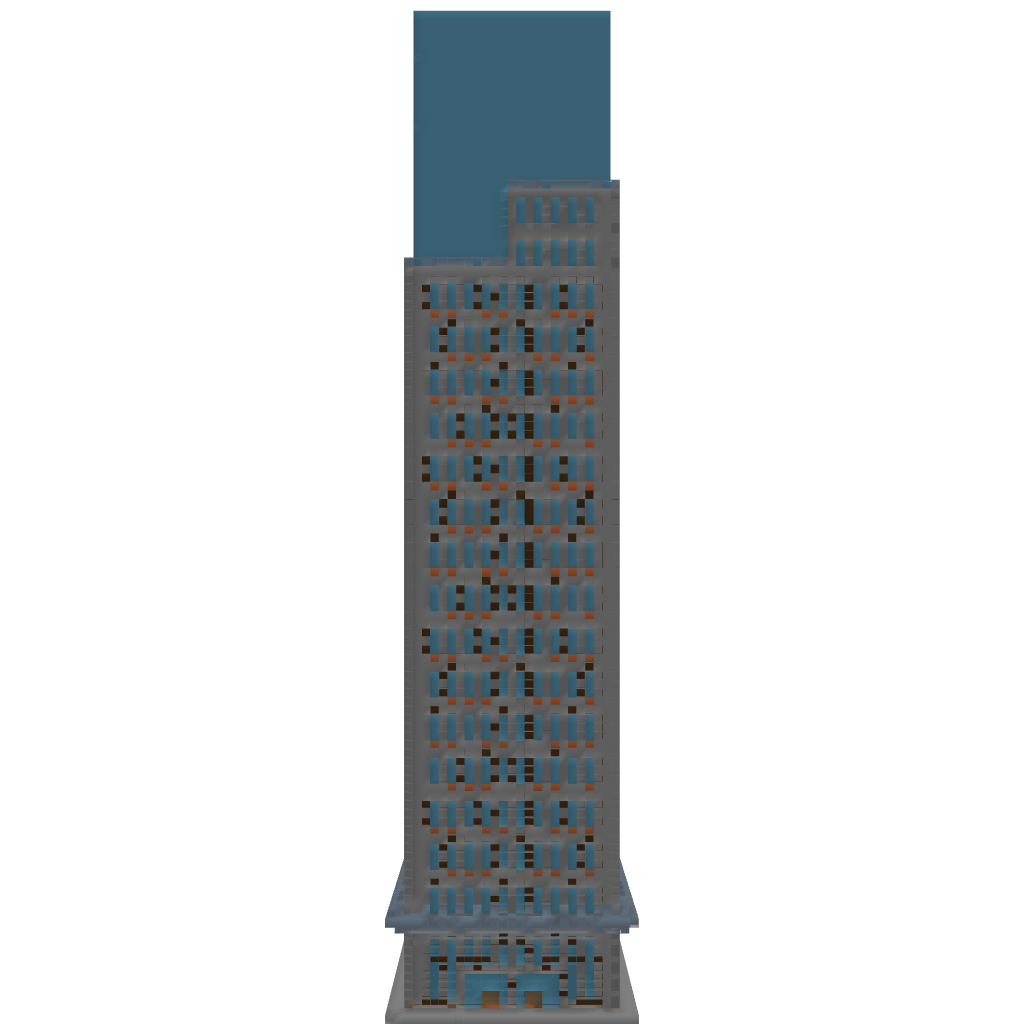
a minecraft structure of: Modern Tower